Field crop: maize
Growth stage: 2
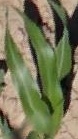
Species: maize